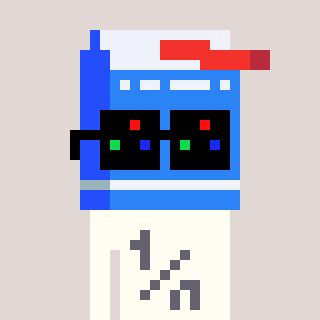
a pixel art character with square black sunglasses, a milk-shaped head and a grayscale-colored body on a warm background